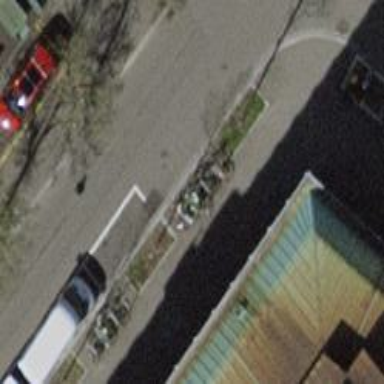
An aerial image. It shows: Bicycle parking area with stands available.